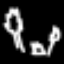
Label: pants